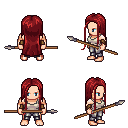
a pixel art fantasy rpg character, male body template, human, light skin, white pirate shirt, metal pants, brunette extra-long hairstyle, leather bracers, spear, four views (front, back, left, right), 2x2 character sprite sheet, small pixel art, hard edges, no anti-aliasing